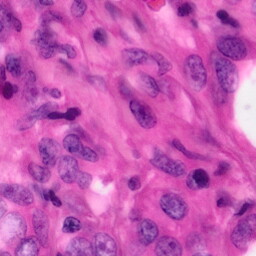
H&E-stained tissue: Pancreatic